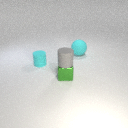
small cyan rubber cylinder to the left of small green metal cube